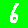
Digit: 6